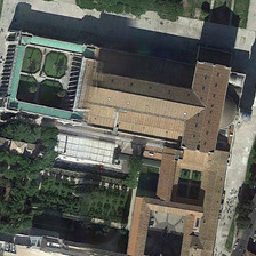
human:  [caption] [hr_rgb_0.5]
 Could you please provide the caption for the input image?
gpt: The house of the church is arranged properly.

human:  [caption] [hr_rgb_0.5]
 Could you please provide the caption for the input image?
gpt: The houses of the church are ordered.

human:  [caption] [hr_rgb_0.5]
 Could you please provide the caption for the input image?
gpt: The house in the church was neatly decorated.

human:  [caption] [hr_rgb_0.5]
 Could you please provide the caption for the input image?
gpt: The house in the church was neatly arranged.

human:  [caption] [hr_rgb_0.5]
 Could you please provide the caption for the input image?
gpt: The church houses are packed.